Current action and preconditions to check: path_clear

Your task: For each precondition in the list above, predict whether it will hold at this action.

Consider the current scene as observed from the mobile robot's camera, and analyze the predicted future states of all dynamic agents (e.g., people, animals, vehicles, or any moving entities) within the NEXT SECOND.

IMPORTANT: Only answer "very likely" if you are absolutely certain—based on strong, clear evidence—that a dynamic agent will violate the precondition in the predicted future state. Do NOT answer "very likely" for unlikely, ambiguous, or low-probability risks.

Ask yourself for each precondition: Is there a high probability, with clear and convincing evidence, that the predicted future states of any dynamic agent will interfere with the predicted future state of the currently executing action within the NEXT SECOND, causing that precondition to fail?

Assess the risk level based on these predictions. Use "likely" or "very likely" if motions create a clear risk of interference.

Use "neutral" or "improbable" if agents are nearby but their predicted paths are clearly diverging or non-conflicting.

Failure Risk Categories: "very improbable", "improbable", "neutral", "likely", "very likely"

Answer Format: Output ONLY the probability_of_failure value from these categories: "very improbable", "improbable", "neutral", "likely", "very likely"

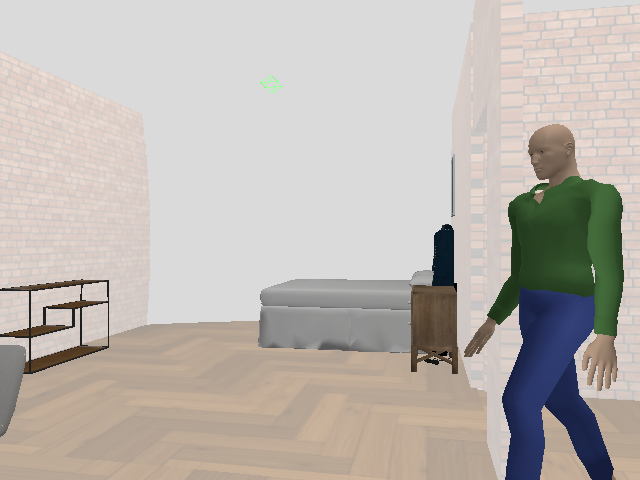

Answer: likely